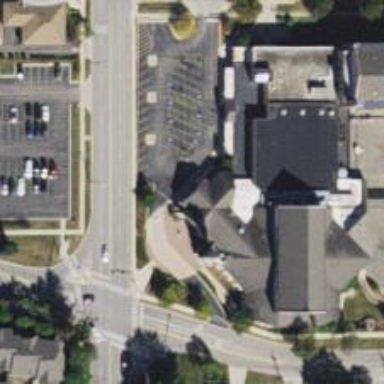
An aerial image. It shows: Building that serves as place of worship.